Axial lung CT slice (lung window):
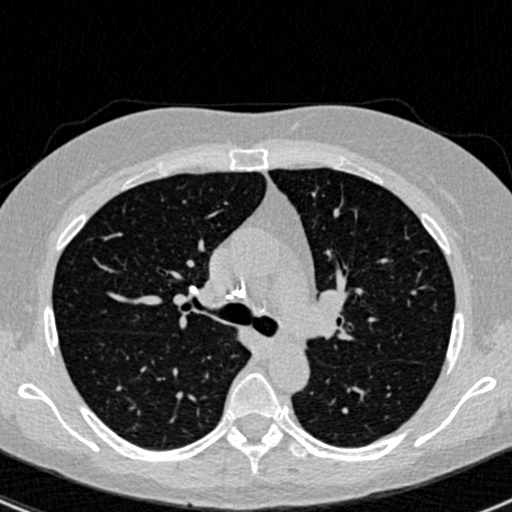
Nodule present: no